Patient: sex M, age 49
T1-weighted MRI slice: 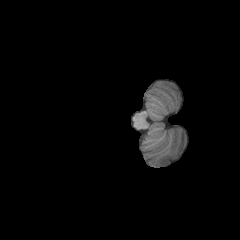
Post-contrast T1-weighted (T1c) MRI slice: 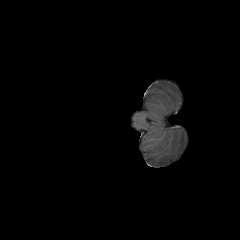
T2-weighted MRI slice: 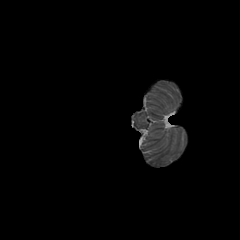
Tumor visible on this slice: no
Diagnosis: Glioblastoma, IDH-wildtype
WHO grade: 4